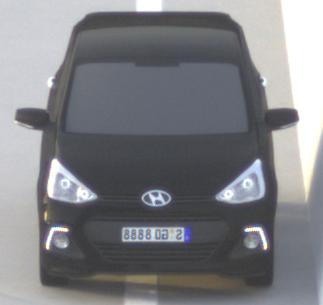
Make: Hyundai
Model: i10
Detailed model: Gen. 2
Model produced from: 2013
Model produced until: 2019
Doors: 5
Color: black
Road condition: dry road
Daytime: sunrise or sunset
Contrast: low contrast